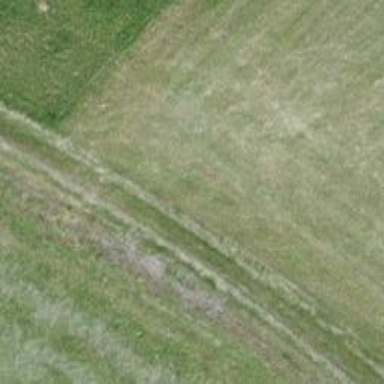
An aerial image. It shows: Unpaved path.